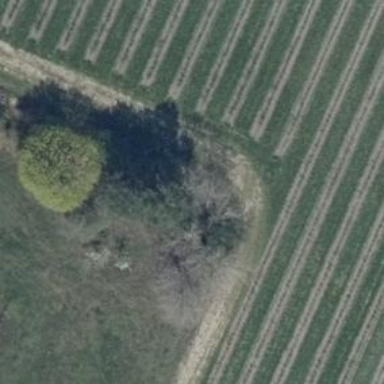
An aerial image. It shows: Row of deciduous broadleaved trees.